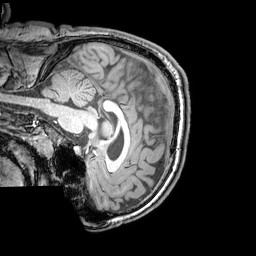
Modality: T1w
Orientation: sagittal
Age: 24
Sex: male
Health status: healthy
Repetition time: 0.081 s
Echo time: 0.037 s